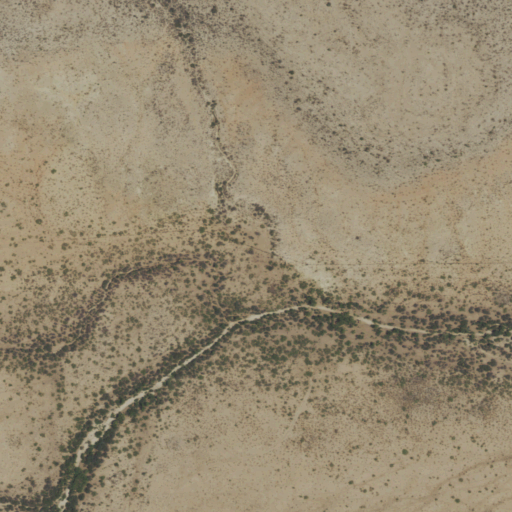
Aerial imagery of valley in New Mexico named Elbow Draw containing shrub and grassland